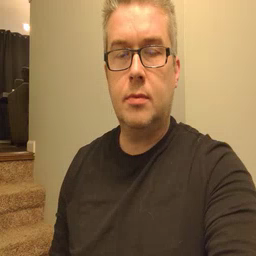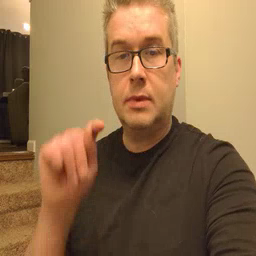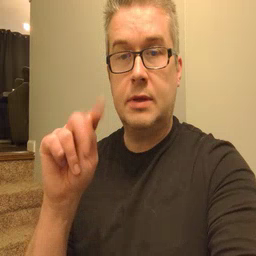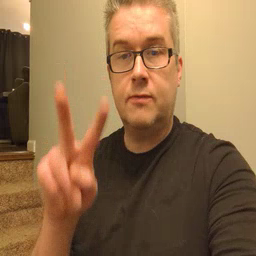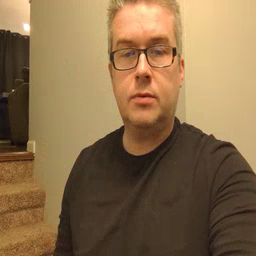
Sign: TV